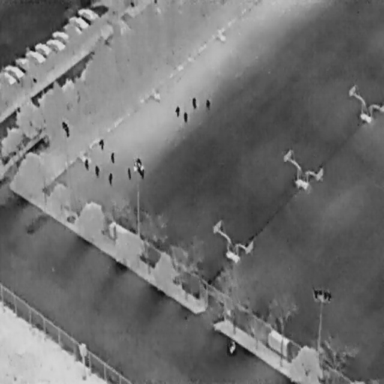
There are 21 objects shown in the infrared image, including ten Cars, ten People, and a Bicycle.